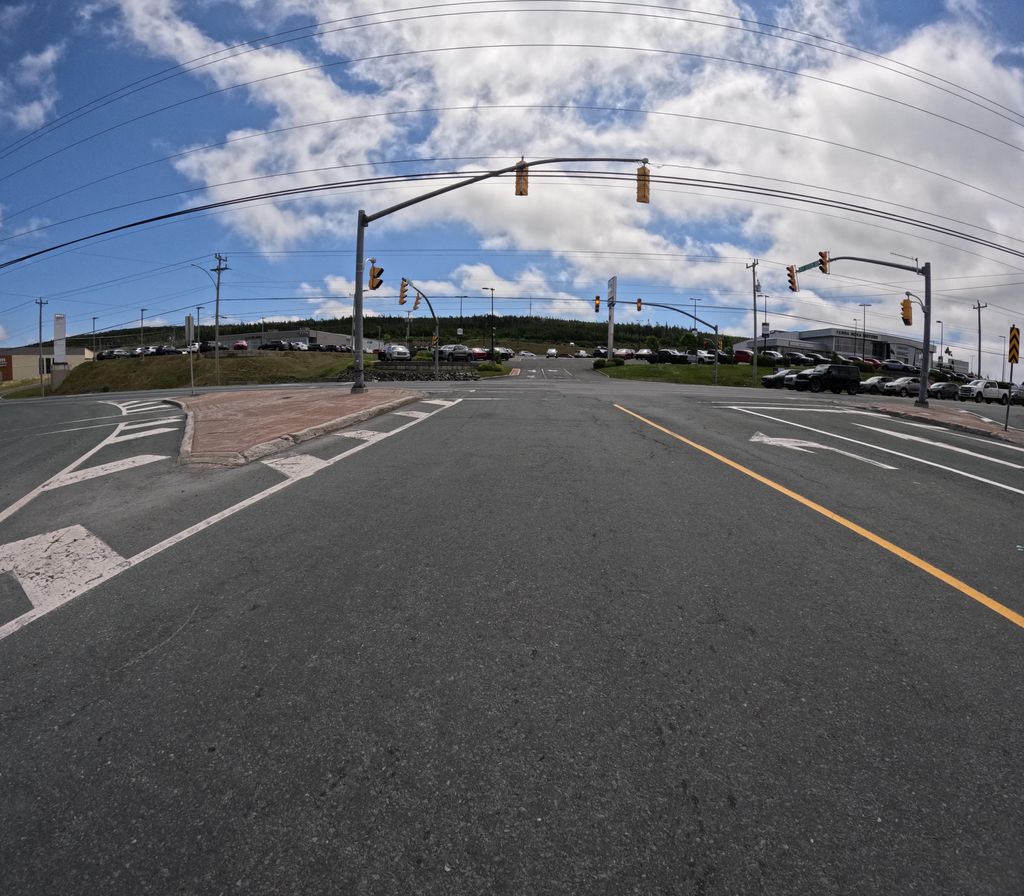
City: st_johns